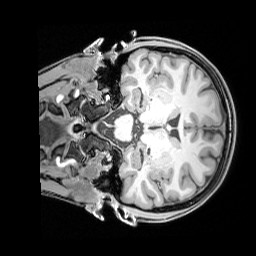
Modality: T1w
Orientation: coronal
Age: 25
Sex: female
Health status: healthy
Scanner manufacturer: siemens
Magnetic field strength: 3 T
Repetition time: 1.65 s
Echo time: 0.00182 s